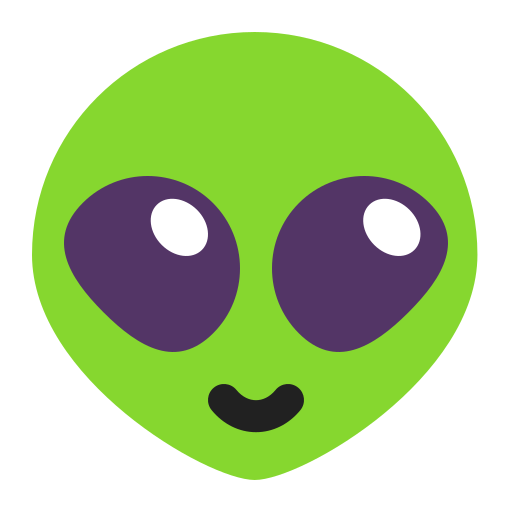
alien flat